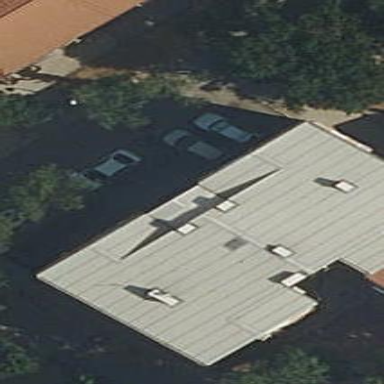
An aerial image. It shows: Hipped roof apartment building.